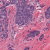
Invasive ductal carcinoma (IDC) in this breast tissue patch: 1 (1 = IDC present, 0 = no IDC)